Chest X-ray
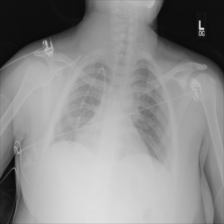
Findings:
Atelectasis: negative
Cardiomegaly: negative
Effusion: negative
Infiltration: negative
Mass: negative
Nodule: negative
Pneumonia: negative
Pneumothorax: negative
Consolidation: negative
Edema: negative
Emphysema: negative
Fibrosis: negative
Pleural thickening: negative
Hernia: negative